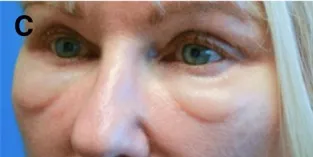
A 58-year-old female with post-hyaluronic acid recurrent eyelid edema was treated with a combination of hyaluronidase, fractionated radiofrequency microneedling, and CO2 laser resurfacing (Case 4). (A, C, E) Bilateral oblique and frontal pretreatment views.
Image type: medical_photograph (other_medical_photograph)